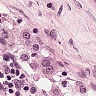
Metastatic tissue present: no